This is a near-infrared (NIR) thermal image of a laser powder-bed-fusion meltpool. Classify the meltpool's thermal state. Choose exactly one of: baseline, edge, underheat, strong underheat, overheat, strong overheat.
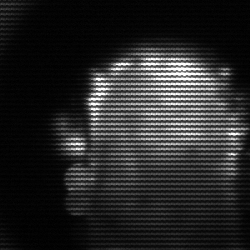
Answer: baseline